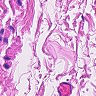
Metastatic tissue present: no